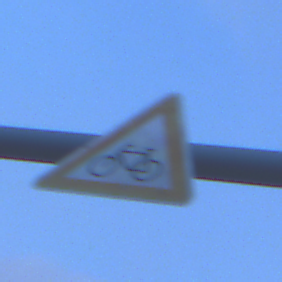
Verkehrszeichen: RadverkehrRechts
Umgebung: Outdoor, Urban
Tageszeit: Dawn
Wetter: PartlyCloudy
Licht: Natural
Jahreszeit: NotSpecified
Kontrast: LowContrast